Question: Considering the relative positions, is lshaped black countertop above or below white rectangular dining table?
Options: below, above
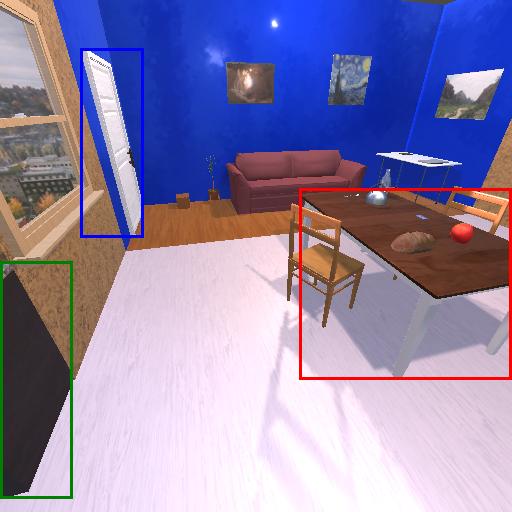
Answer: below